Chest X-ray. View position: PA
Patient age: 44
Patient sex: F
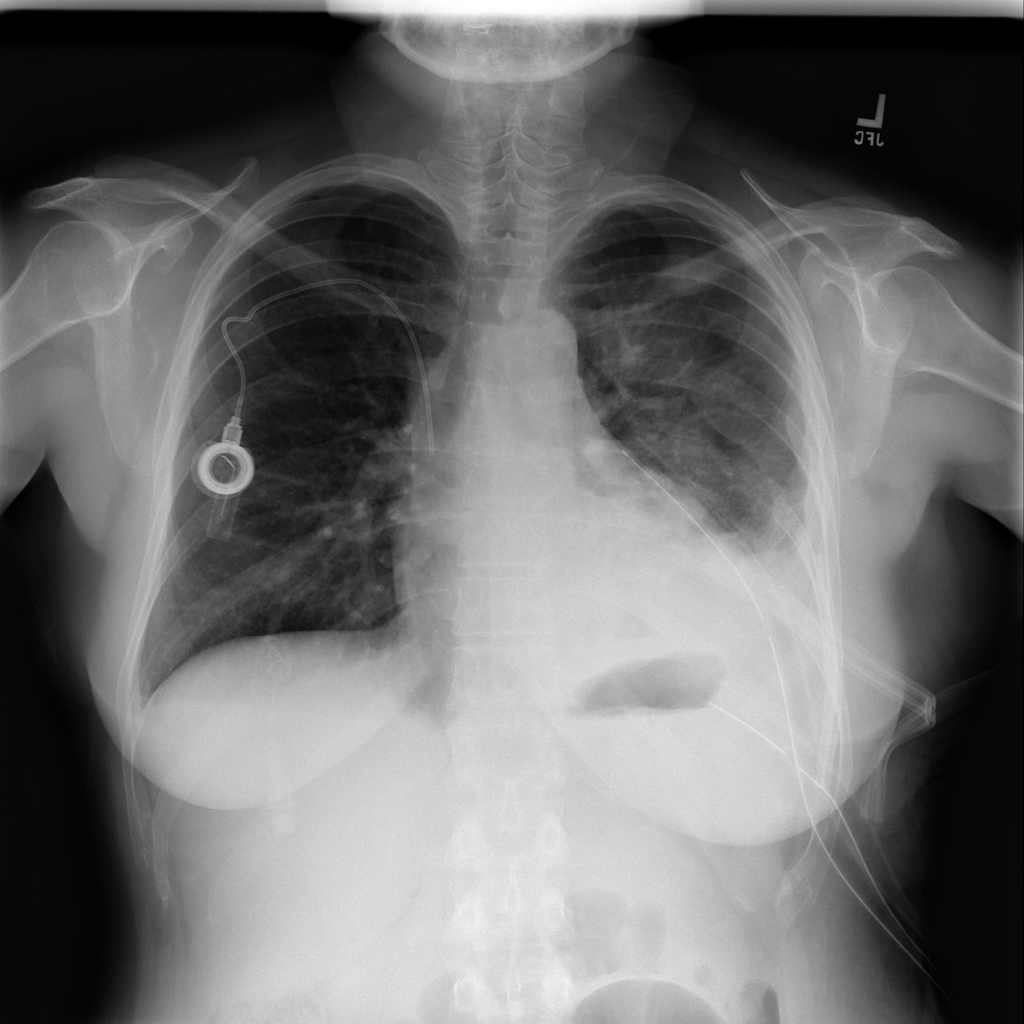
Finding: Pneumothorax